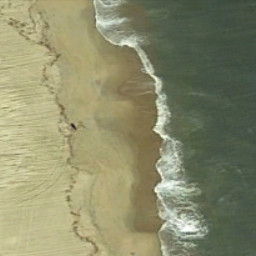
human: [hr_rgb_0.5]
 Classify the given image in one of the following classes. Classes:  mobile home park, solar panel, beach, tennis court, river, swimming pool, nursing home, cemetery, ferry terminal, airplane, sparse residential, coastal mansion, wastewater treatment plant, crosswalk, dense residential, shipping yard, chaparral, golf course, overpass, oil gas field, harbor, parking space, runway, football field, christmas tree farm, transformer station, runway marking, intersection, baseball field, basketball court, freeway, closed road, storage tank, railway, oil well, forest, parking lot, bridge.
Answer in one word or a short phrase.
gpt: beach